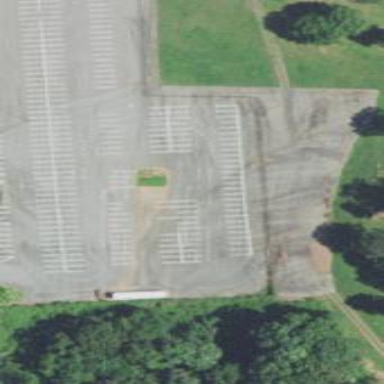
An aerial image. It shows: Parking area.